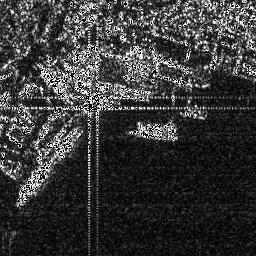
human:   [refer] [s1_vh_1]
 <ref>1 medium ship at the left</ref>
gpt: <box>[[19, 48, 31, 61, 0]]</box>